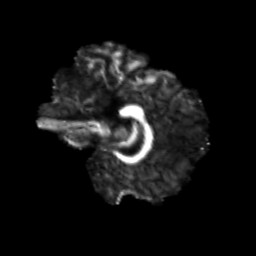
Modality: FA
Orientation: sagittal
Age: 24
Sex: female
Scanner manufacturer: siemens
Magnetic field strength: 3 T
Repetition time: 3.5 s
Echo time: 0.125 s